Aerial crown-view tile of a tropical tree (Barro Colorado Island, Panama), acquired 20250217:
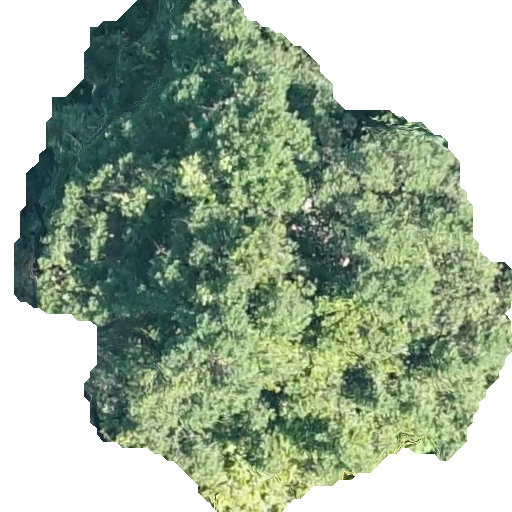
Species: Calophyllum longifolium
GBIF accepted scientific name: Calophyllum longifolium
Crown area: 262.481 m²